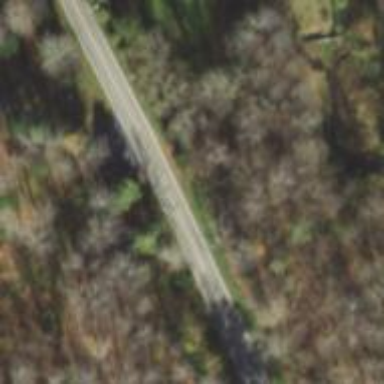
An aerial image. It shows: Tertiary road.